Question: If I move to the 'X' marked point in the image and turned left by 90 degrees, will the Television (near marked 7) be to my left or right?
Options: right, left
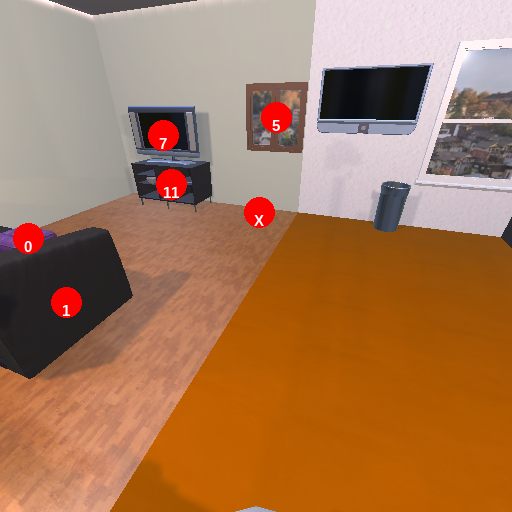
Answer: right